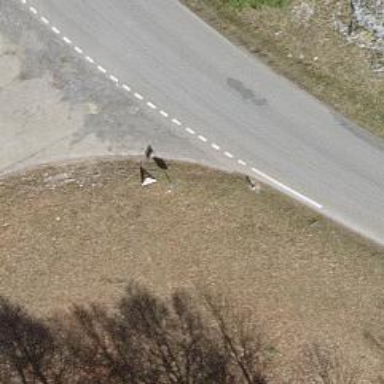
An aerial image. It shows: Bus stop along the road.